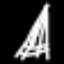
Label: The Eiffel Tower